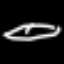
Label: line